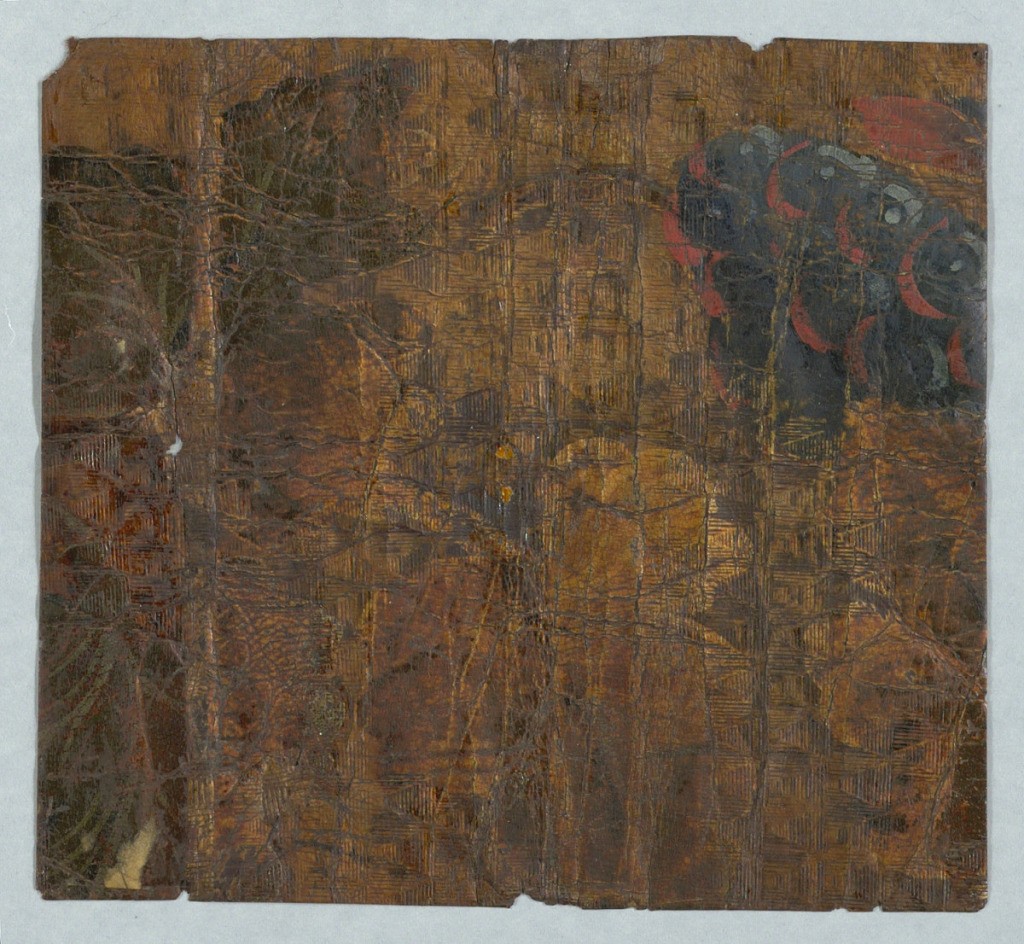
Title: Sidewall
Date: ca. 1700
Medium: Leather, stamped, silvered, painted
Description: Deep blue or purple grapes with red highlights.